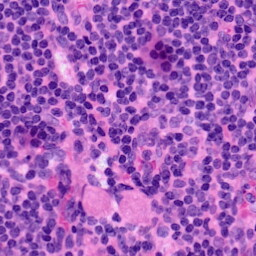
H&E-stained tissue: LymphNode